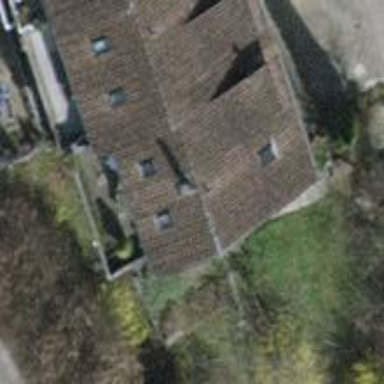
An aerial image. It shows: Simple house.